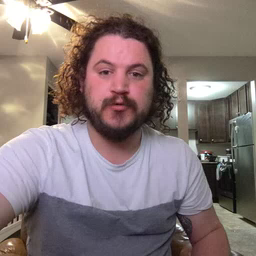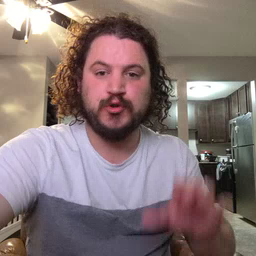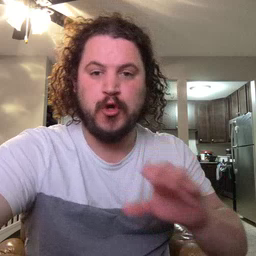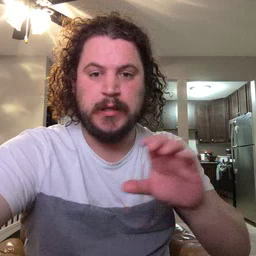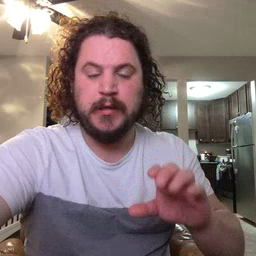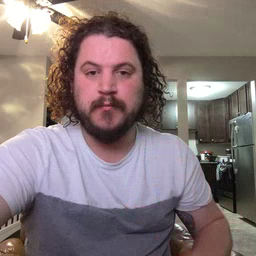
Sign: chocolate